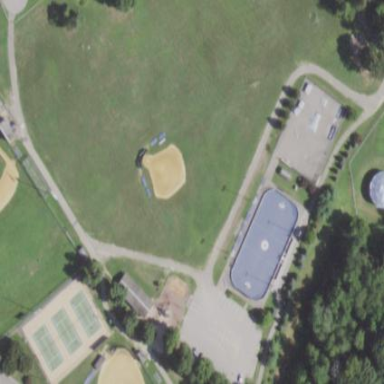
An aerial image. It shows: Baseball pitch for leisure land.